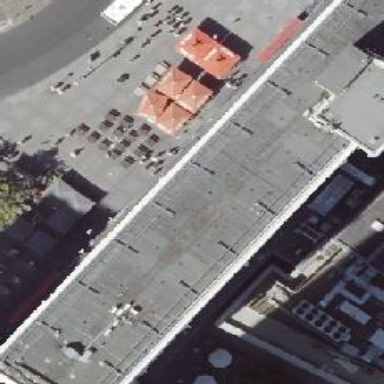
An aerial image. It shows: Fast food establishment.